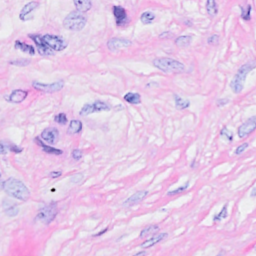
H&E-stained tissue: Breast